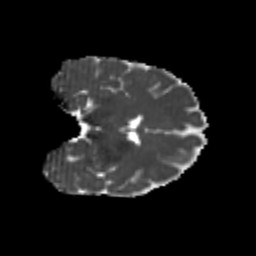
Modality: MD
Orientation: coronal
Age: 24
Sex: female
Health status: healthy
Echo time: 0.074 s